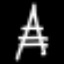
Label: The Eiffel Tower